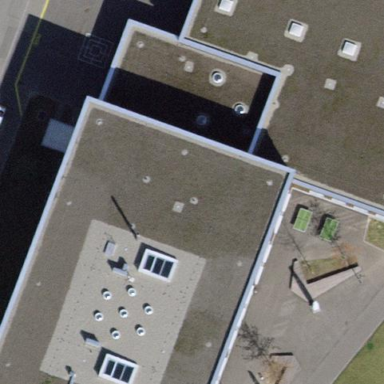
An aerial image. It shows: School building.